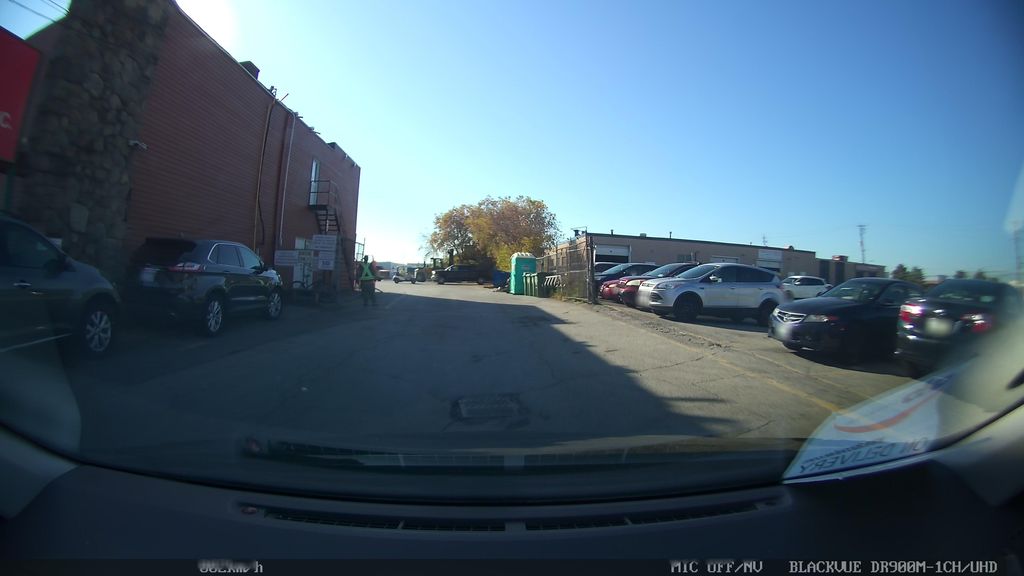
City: toronto